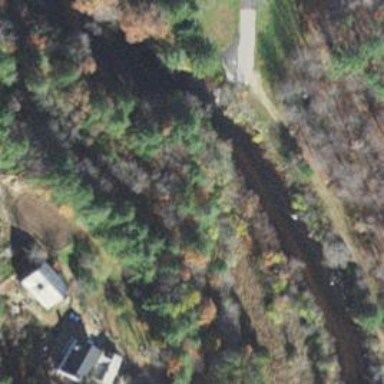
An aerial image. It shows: Abandoned railway bridge.